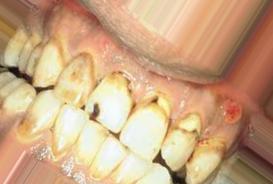
Condition: Tooth Discoloration